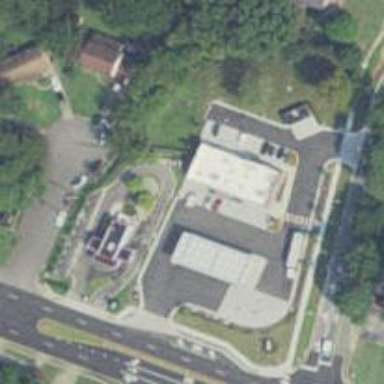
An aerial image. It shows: Convenience shop.